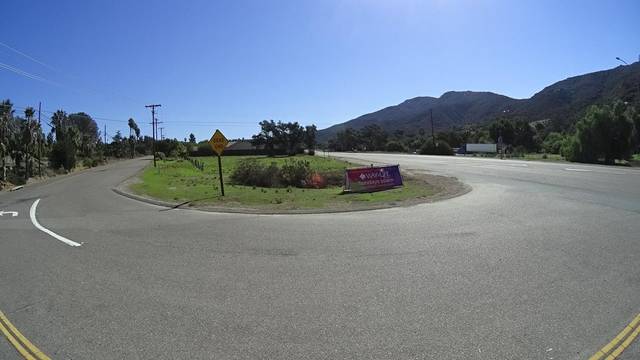
Region: United States
Coordinates: 32.727, -116.922